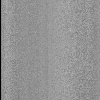
Atmospheric dust classification: dusty